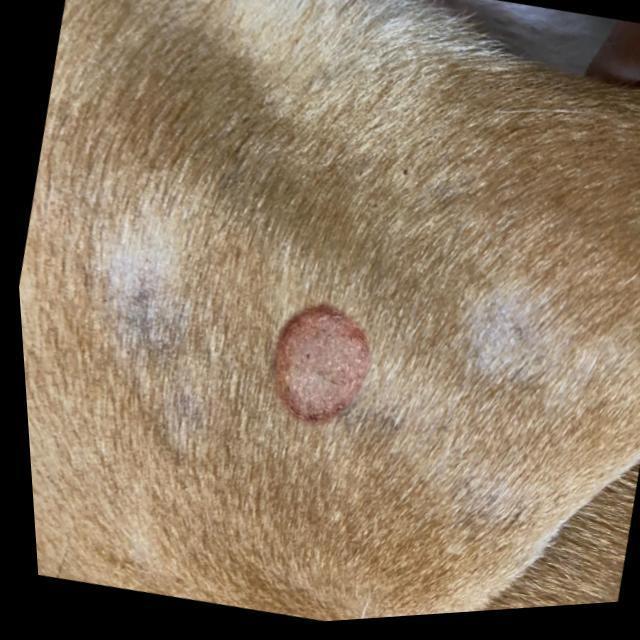
Canine ringworm (Dermatophytosis) — fungal infection caused by Microsporum or Trichophyton. Presents with circular alopecia, scaling, crusting, and broken hairs.